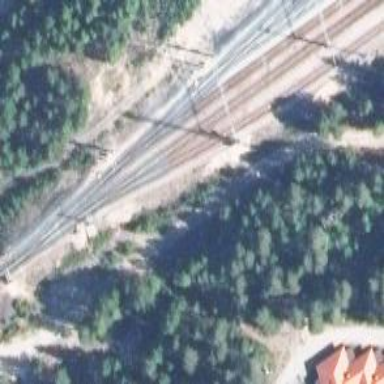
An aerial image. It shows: Railway with continuous electrified contact lines.